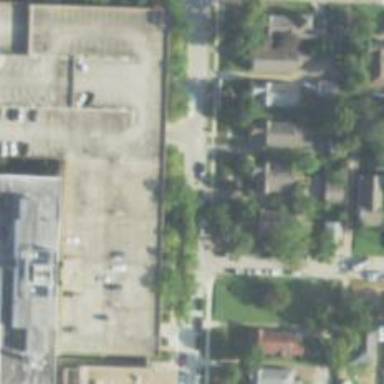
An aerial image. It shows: Residential road with separate sidewalk.